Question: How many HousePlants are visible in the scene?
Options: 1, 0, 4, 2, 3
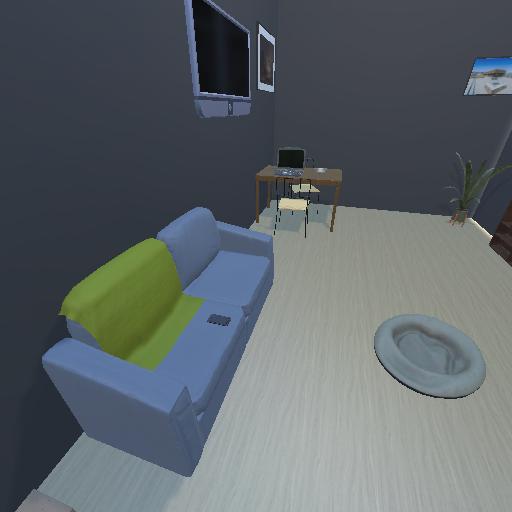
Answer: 1